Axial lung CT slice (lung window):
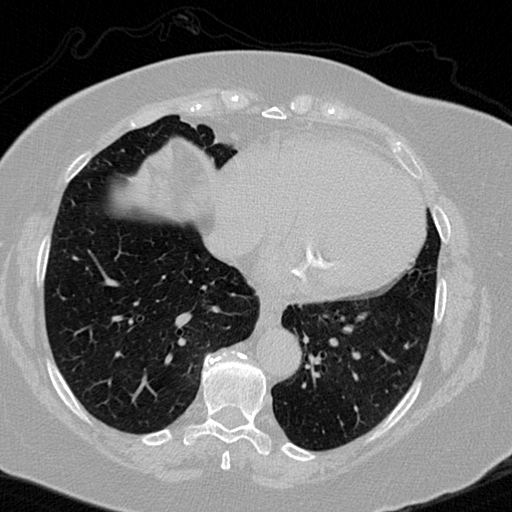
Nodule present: no